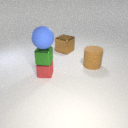
small red metal cube to the left of large brown rubber cylinder